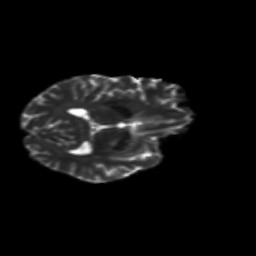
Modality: T2w
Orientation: axial
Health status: ill
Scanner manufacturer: siemens
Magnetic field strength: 3 T
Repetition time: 13.7 s
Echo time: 0.098 s